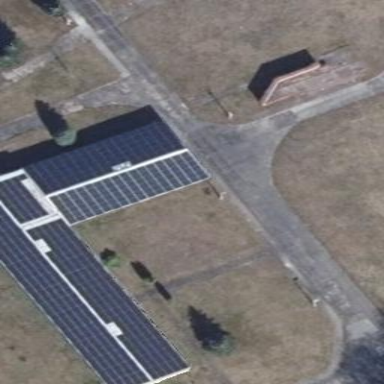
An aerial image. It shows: Kindergarten building.